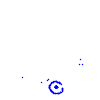
Particle: kaon